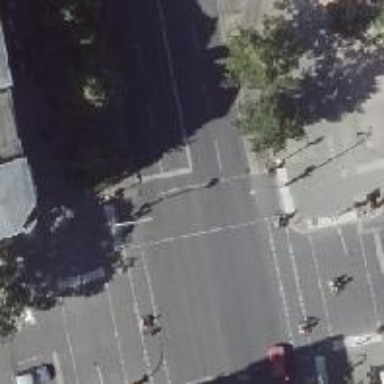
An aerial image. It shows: Secondary road with separate cycle track and asphalt surface.